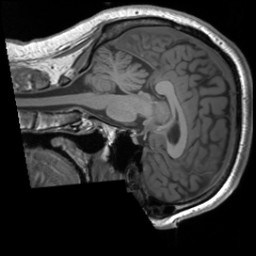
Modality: T1w
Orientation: sagittal
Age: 37
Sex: male
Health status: healthy